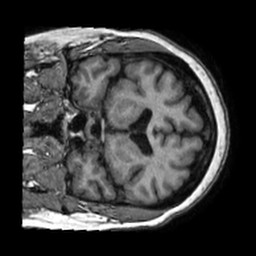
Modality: T1w
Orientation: coronal
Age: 60
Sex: female
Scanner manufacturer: philips
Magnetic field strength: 1.5 T
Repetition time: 0.007219 s
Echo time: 0.003269 s